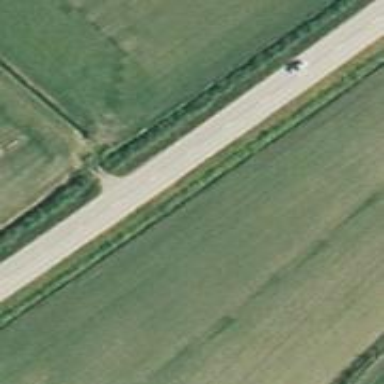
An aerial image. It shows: Asphalt trunk highway.